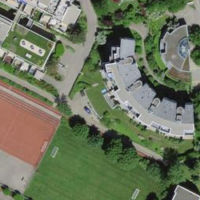
EUNIS habitat code: 54
Species observed at this site:
Acer campestre